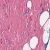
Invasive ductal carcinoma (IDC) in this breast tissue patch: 0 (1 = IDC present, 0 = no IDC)